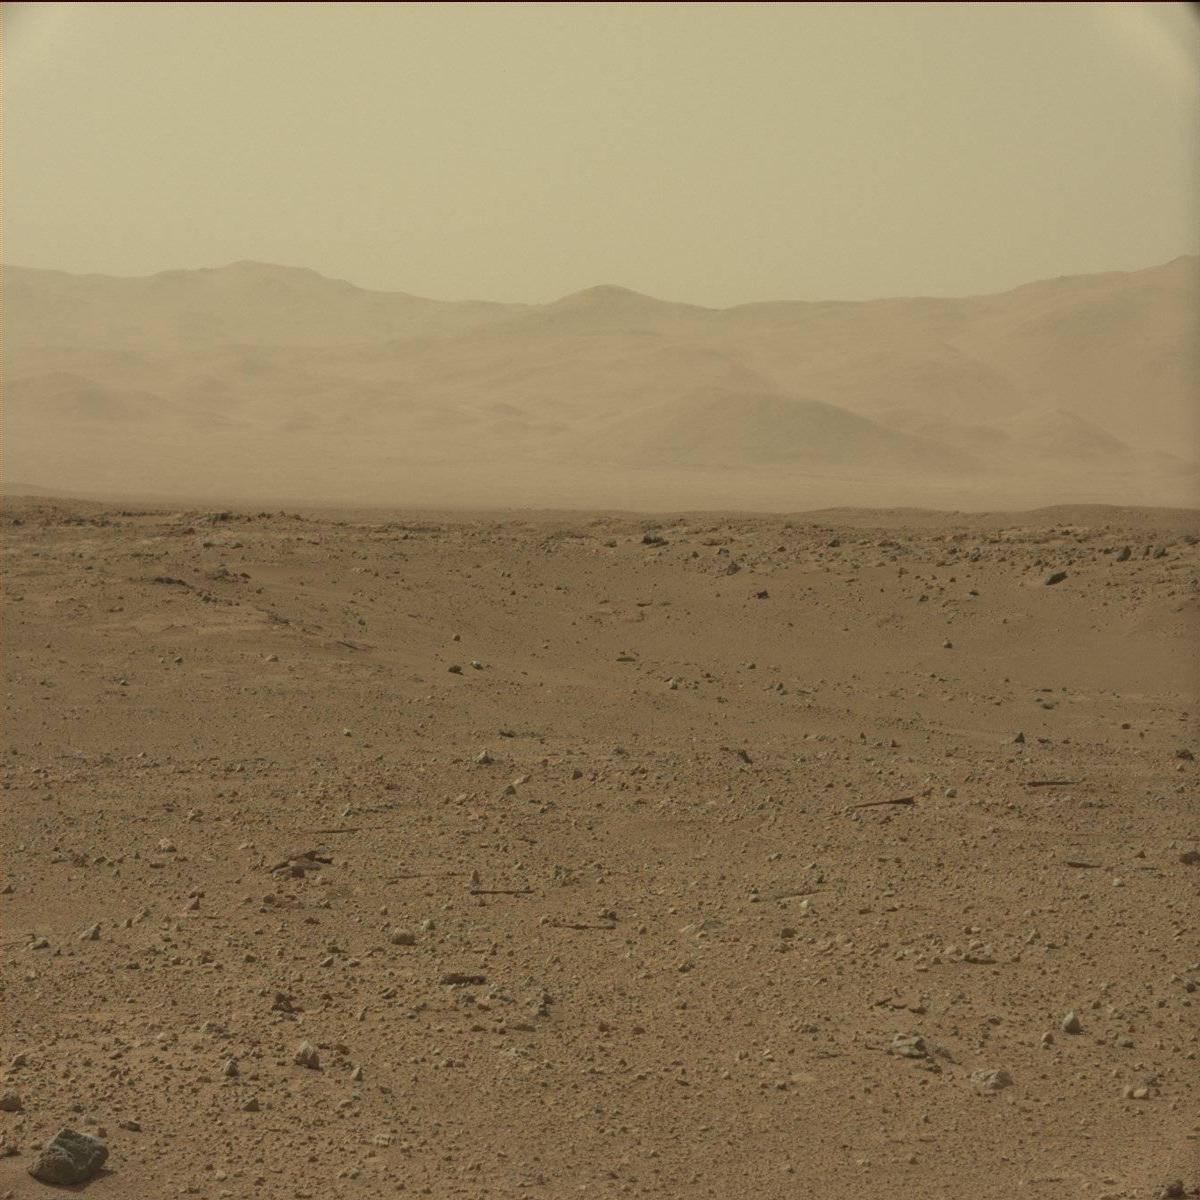
Terrain classes present: Bedrock, Ridge, Rock, Sand / Soil, Sky